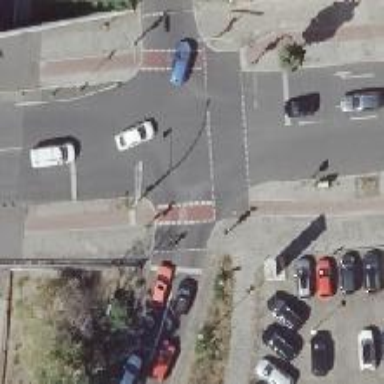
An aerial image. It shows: Primary road with asphalt surface. There is separate cycle track and sidewalks on both sides.